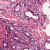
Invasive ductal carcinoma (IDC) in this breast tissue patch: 0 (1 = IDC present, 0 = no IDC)